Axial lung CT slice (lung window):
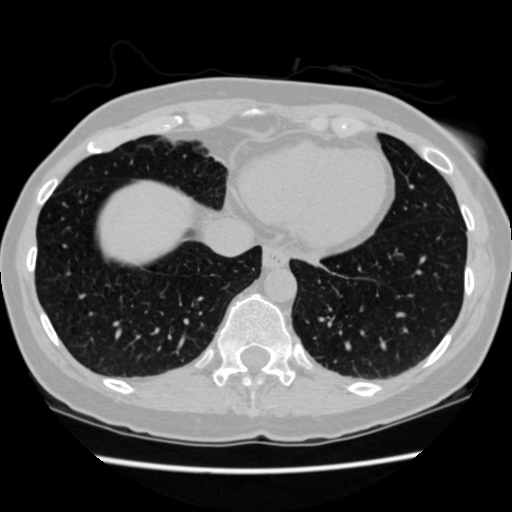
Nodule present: no